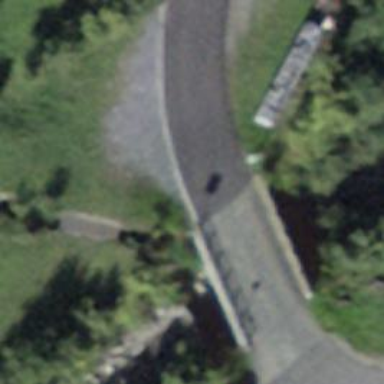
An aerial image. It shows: Asphalt service road that crosses bridge.